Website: slack
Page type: stored-credit-cards
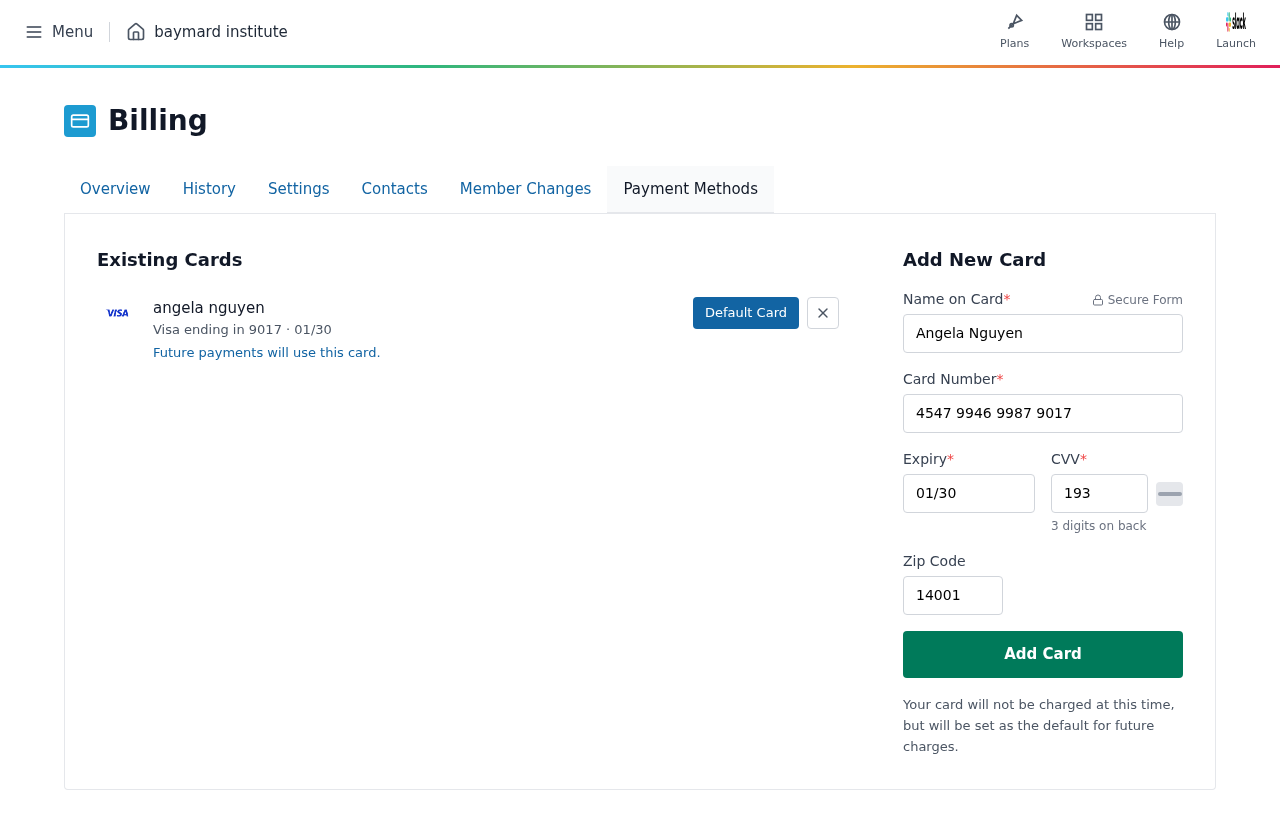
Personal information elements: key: PII_CARD_CVV
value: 193
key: PII_CARD_EXPIRY
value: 01/30
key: PII_CARD_EXPIRY_MONTH
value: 01
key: PII_CARD_EXPIRY_YEAR
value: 30
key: PII_CARD_LAST4
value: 9017
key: PII_CARD_NUMBER
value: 4547 9946 9987 9017
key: PII_CARD_TYPE
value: Visa
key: PII_FULLNAME
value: angela nguyen
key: PII_FULLNAME
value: Angela Nguyen
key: PII_POSTCODE
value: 14001